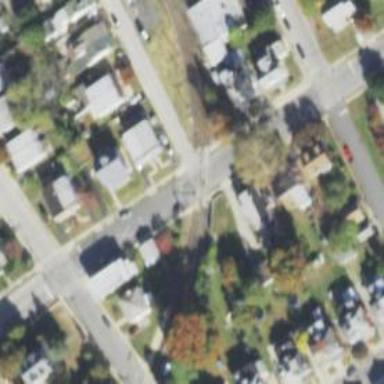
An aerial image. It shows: Railway crossing.